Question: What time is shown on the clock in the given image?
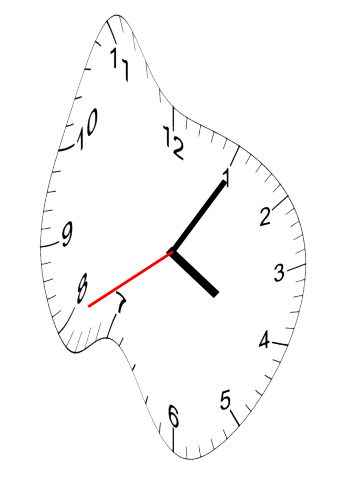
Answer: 04:05:40